Interaction volume radius: 10 \u00c5
Interaction volume height: 10 \u00c5
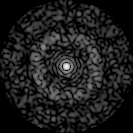
Disorder parameter: 0.8285